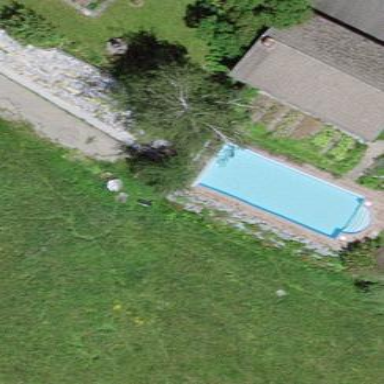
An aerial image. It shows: Swimming pool located in leisure land.